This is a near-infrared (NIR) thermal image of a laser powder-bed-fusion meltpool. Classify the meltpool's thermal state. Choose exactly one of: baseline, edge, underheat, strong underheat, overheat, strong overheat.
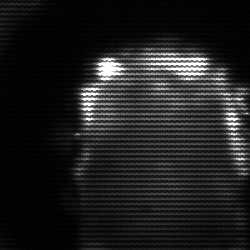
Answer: baseline